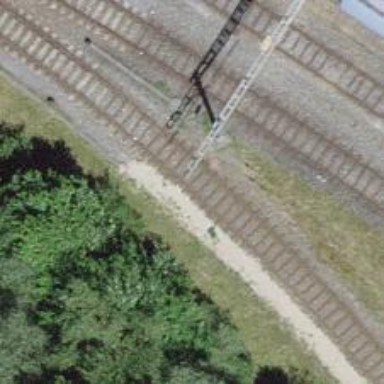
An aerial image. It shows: Single-track spur railway line.